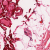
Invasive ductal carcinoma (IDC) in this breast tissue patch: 0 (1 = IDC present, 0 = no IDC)